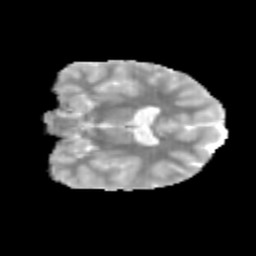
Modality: MD
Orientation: coronal
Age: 10
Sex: male
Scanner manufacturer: siemens
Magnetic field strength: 3 T
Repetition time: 3.8 s
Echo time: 0.07 s